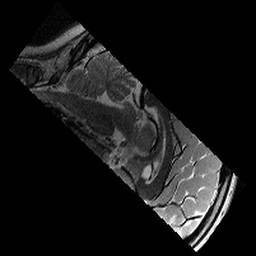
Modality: T2w
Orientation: sagittal
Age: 9
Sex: female
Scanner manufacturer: siemens
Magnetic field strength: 3 T
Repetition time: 9.23 s
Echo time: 0.067 s